Field crop: maize
Growth stage: 1
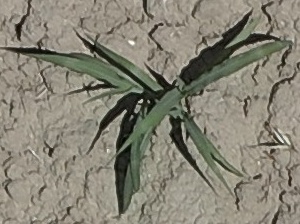
Species: sorghum